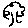
Label: tree